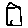
Label: house